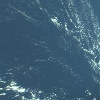
Label: water